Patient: sex F, age 69
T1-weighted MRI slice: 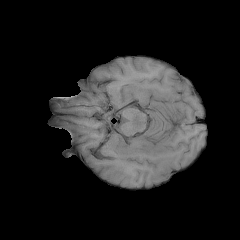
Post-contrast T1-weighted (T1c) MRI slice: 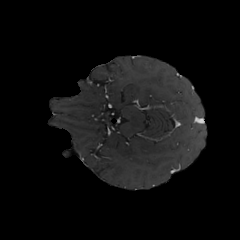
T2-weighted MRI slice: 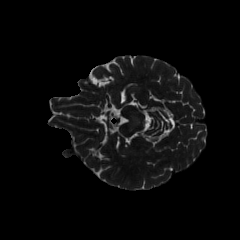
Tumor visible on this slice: no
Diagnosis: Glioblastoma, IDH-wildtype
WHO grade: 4